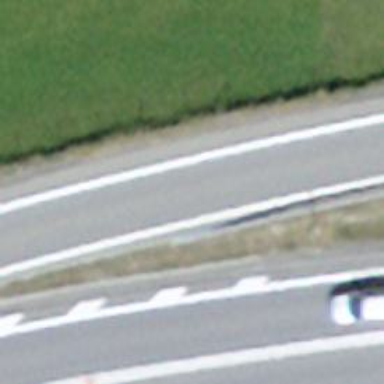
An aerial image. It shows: Asphalt trunk link road.